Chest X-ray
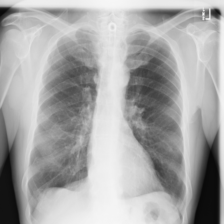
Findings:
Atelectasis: negative
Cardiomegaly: negative
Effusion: negative
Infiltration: negative
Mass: negative
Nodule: negative
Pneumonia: negative
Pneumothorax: negative
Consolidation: negative
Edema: negative
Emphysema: negative
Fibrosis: negative
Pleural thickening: negative
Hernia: negative